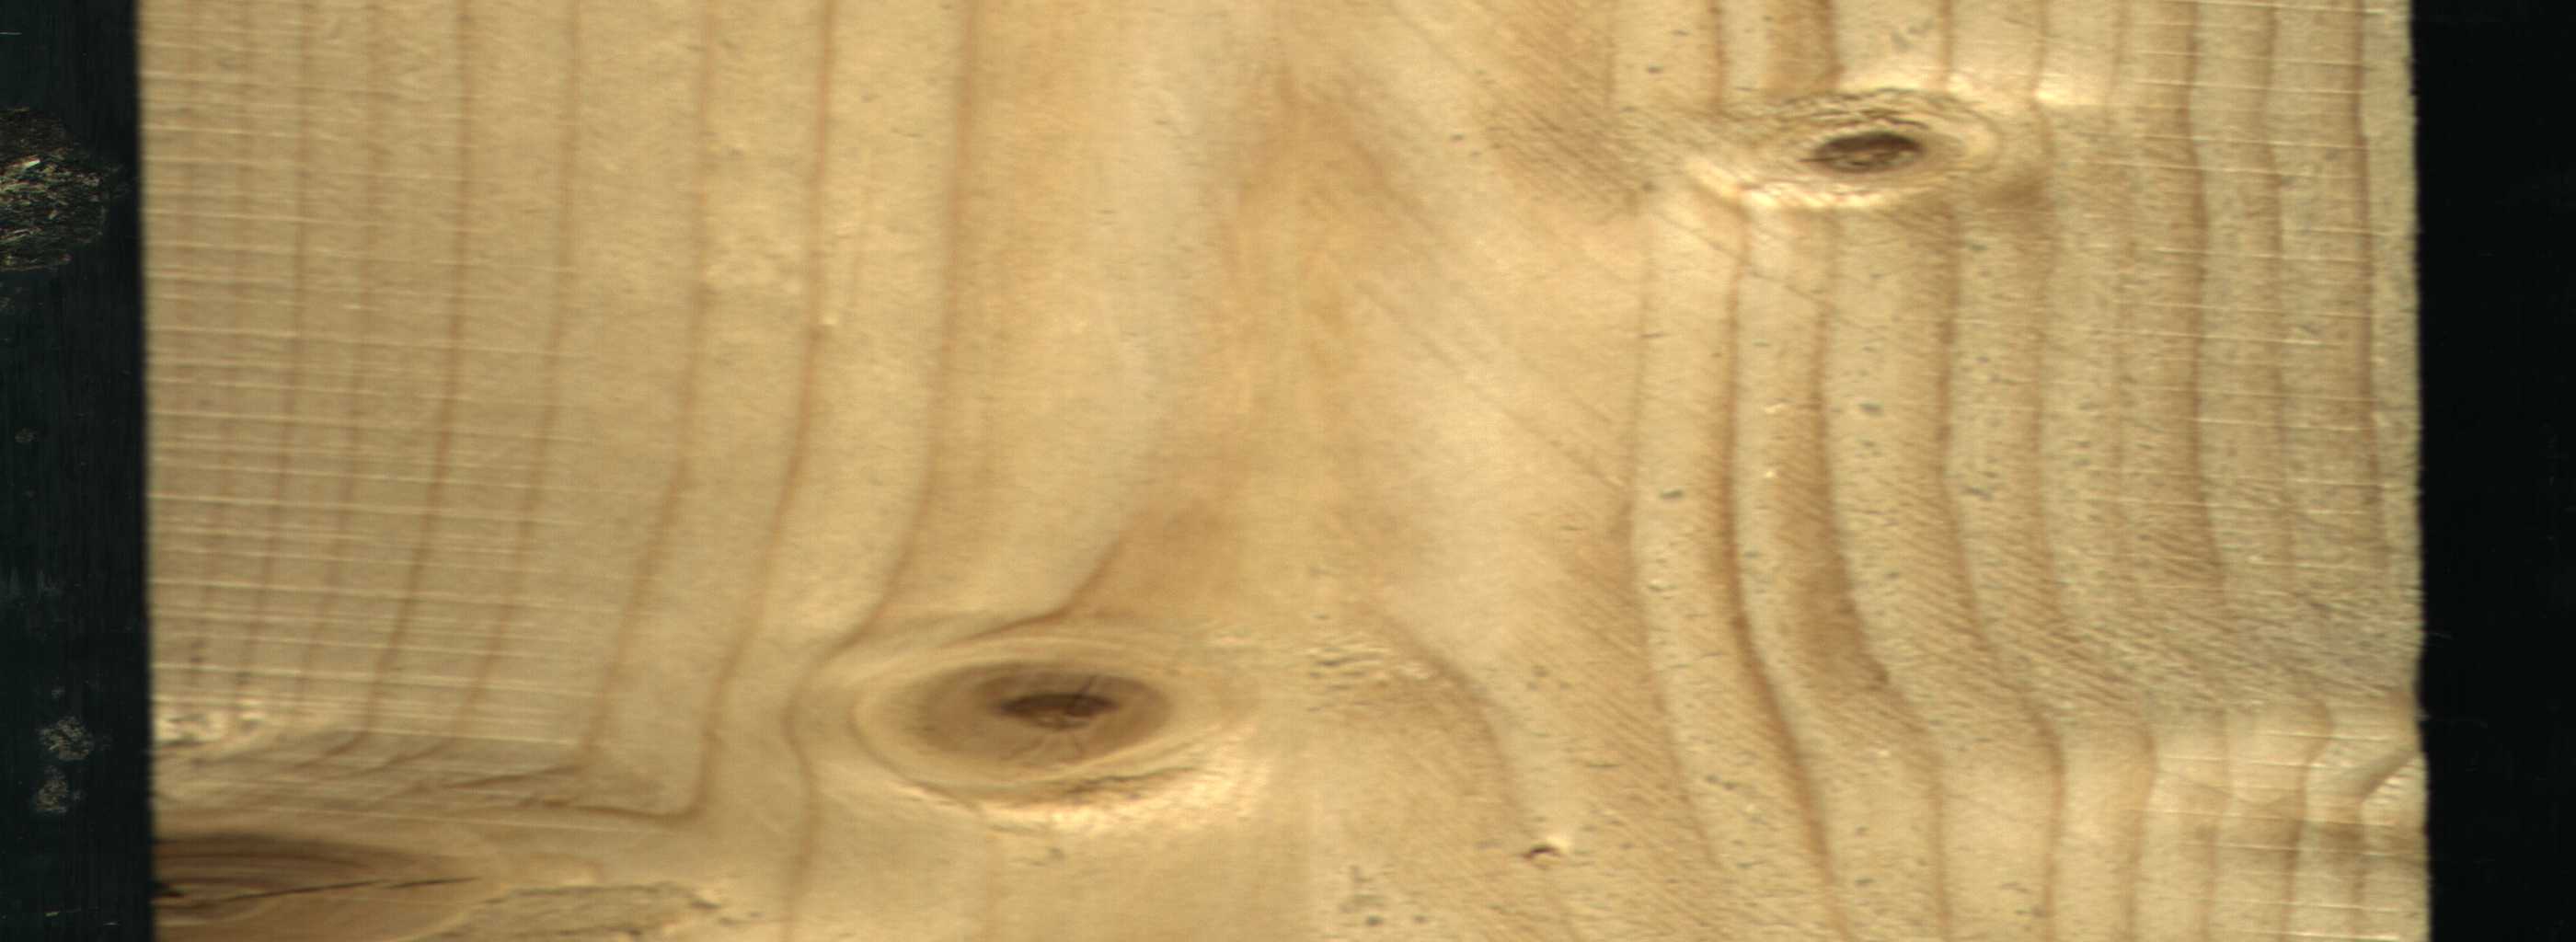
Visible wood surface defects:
knot_with_crack
Live_Knot
Live_Knot